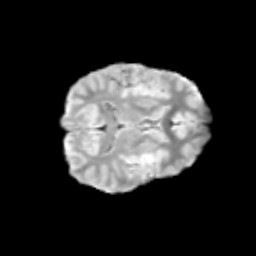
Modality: T2w
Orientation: axial
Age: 13
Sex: female
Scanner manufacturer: siemens
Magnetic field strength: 3 T
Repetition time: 3.8 s
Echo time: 0.07 s